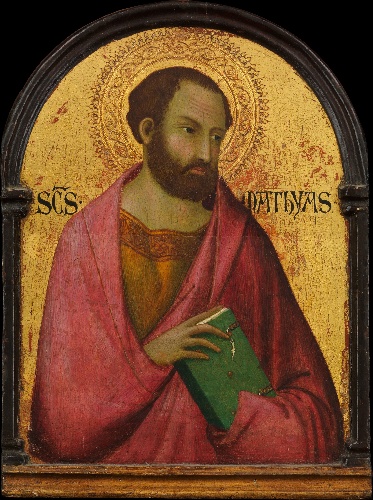
Title: Saint Matthias
Artist: Simone Martini
Artist bio: Italian, Siena, active by 1315–died 1344 Avignon
Date: ca. 1317–19
Object type: Painting
Classification: Paintings
Medium: Tempera on wood, gold ground
Dimensions: Overall, with arched top and engaged frame, 11 5/8 x 8 5/8 in. (29.5 x 21.9 cm); painted surface 10 1/4 x 7 3/4 in. (26 x 19.7 cm)
Department: European Paintings
Credit line: Maitland F. Griggs Collection, Bequest of Maitland F. Griggs, 1943
Accession year: 1943
Repository: Metropolitan Museum of Art, New York, NY
Tags: Saints|Books|Men